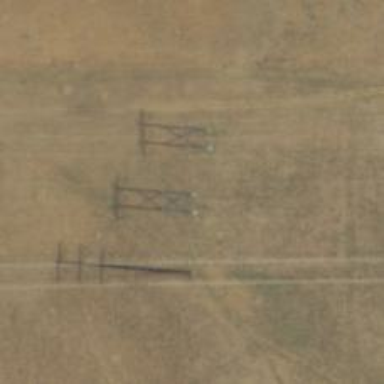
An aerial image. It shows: H-frame designed tower for power lines.